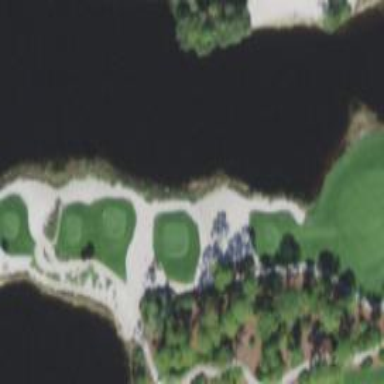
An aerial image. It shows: Water hazard in golf course. The hazard is natural water feature.